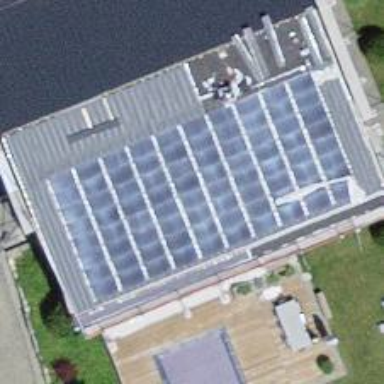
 consisting of solar photovoltaic panels."